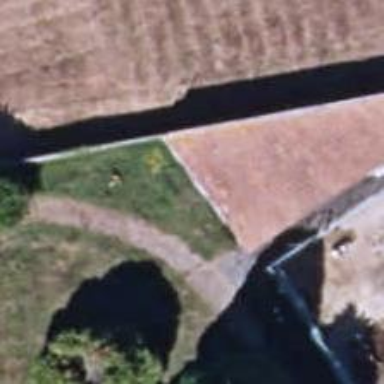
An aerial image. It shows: Fence.